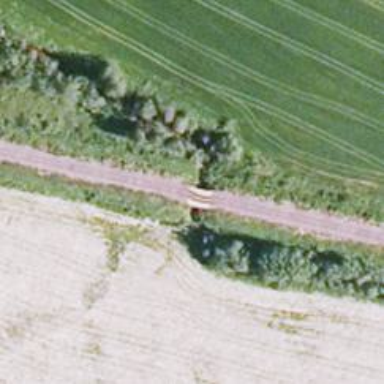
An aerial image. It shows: Railway track classified as B1.